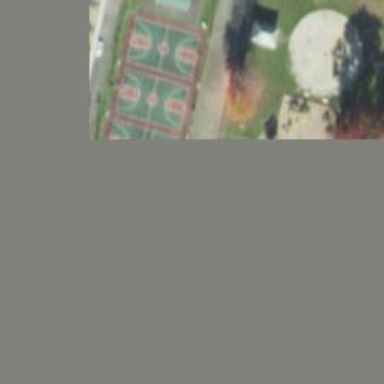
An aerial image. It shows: Tennis court in leisure pitch.